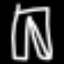
Label: pants